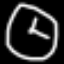
Label: clock